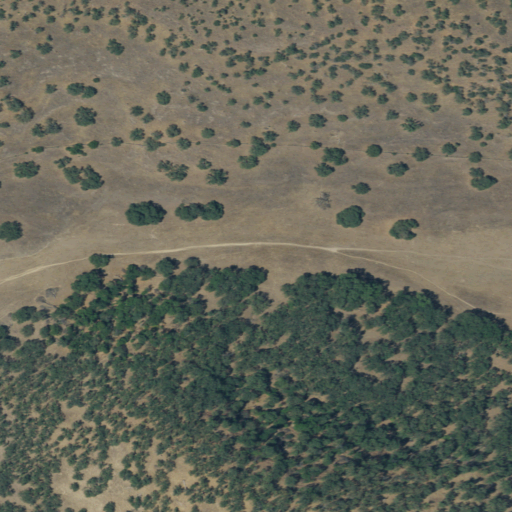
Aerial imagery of valley in California named Peace Valley containing shrub, grassland, deciduous forest, evergreen forest, and mixed forest